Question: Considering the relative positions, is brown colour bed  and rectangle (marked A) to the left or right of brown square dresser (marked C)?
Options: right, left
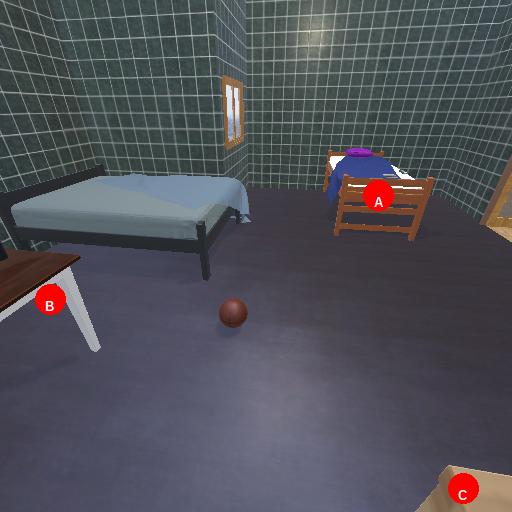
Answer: right